Field crop: tomato
Growth stage: 2
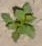
Species: solanum